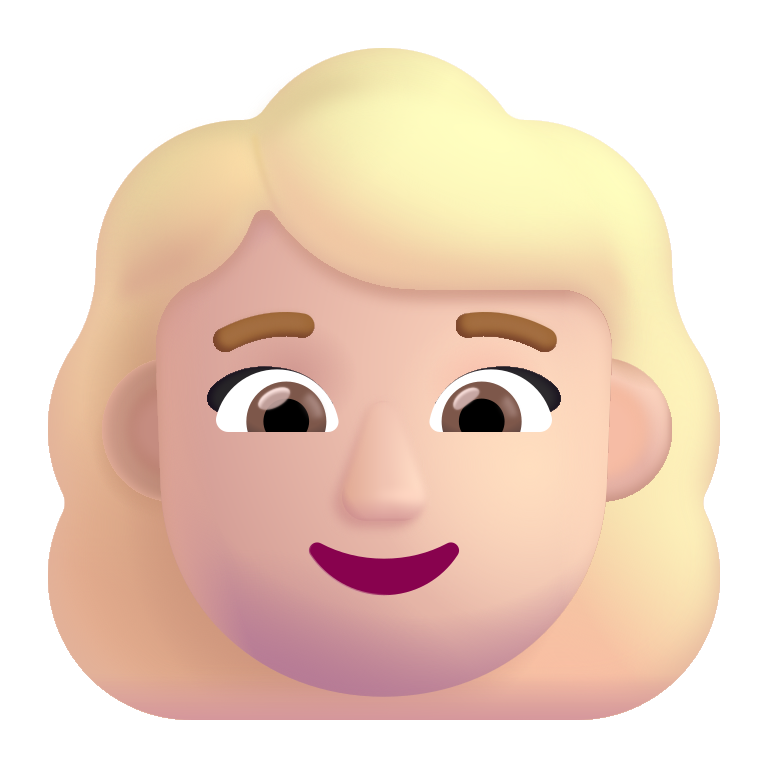
woman blonde hair color light